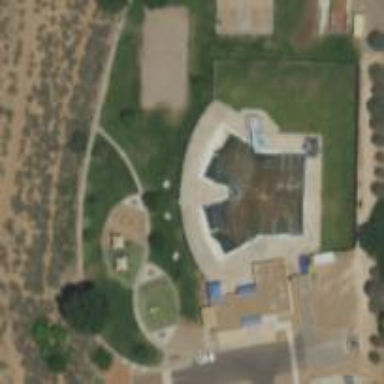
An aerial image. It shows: Water slide attraction.